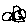
Label: flower